Question: Within my VSPackage I have 'process.Attach()' instruction. I also have UAC (User Account Control Settings) set to default level:

1. When I run sample application under admin privileges: and then attach to such process using my VSPackage from Visual Studio running under lower, current user privileges (non-admin), I get following COMException: Which is correct I suppose and indicates I'm not authorized to perform such attach operation.
2. When I run sample application as current user: and then attach to it - everything works as expected (debugger is attached). Then if in the second instance of Visual Studio (also started under the same, current, non-admin user) I make an attempt to attach to the same process once again, I get following COMException: The HRESULT is the same as before...
As you can see the HRESULTs are same for these 2 different actions. Why? How to distinguish the fact that in the second case I'm trying to attach to process to which the debugger is already attached (which is different that first case - attaching to process to which we simply have no rights)?
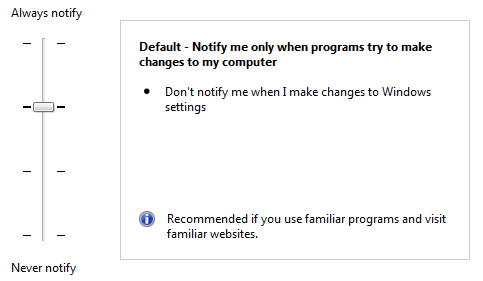
Answer: HRESULTs are COM's weakness, error codes don't scale well. At least part of the reason that Java ate Microsoft's lunch.
The error code doesn't mean anything more than "could not attach debugger", there isn't any room to also unequivocally explain it couldn't be attached. Nothing similar to, say, an <URL>. So you just get a diagnostic for what couldn't be done, not a diagnostic for why it couldn't be done. It is as good as its going to get, maybe they'll implement IErrorInfo some day so you'll at least get a textual description. More likely is that the Visual Studio extension model is going to get a major overhaul first. Which is the way the wind is blowing, add-ins were deprecated in VS2013.